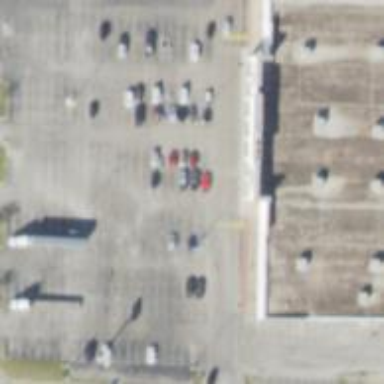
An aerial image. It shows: Parking space.